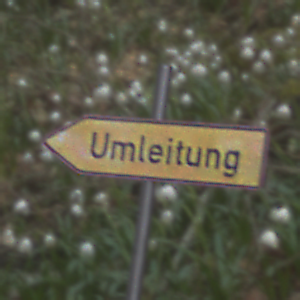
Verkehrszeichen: UmleitungswegweiserLinksweisend
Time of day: MorningAfternoon
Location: Outdoor (Nature)
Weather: PartlyCloudy
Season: NotSpecified
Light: Natural